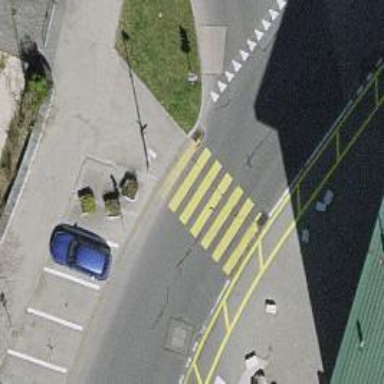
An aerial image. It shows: Marked crossing on the road.